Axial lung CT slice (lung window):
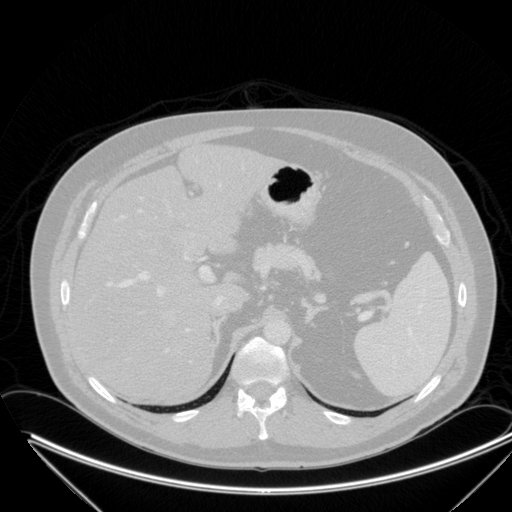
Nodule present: no